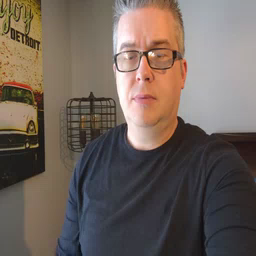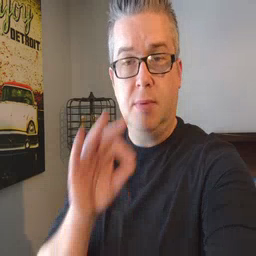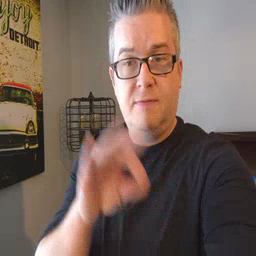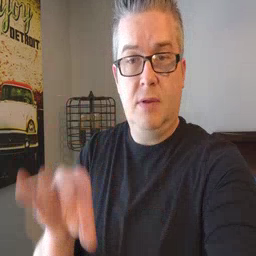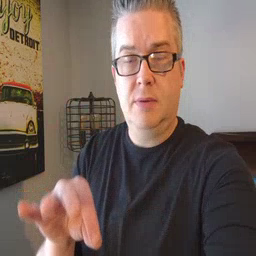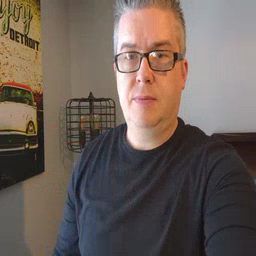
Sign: frenchfries